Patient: sex F, age 34
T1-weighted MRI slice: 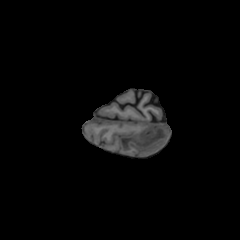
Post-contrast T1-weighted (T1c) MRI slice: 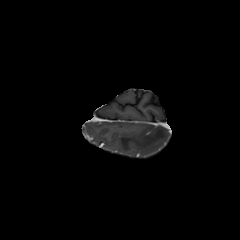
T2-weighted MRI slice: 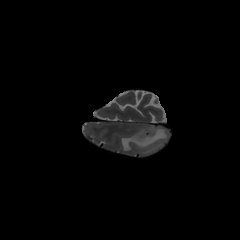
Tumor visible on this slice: yes
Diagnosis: Astrocytoma, IDH-mutant
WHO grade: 3